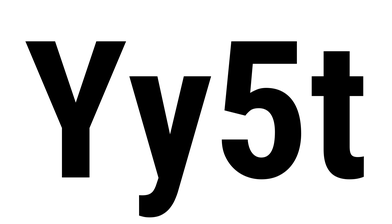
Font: Roboto_Condensed_Bold